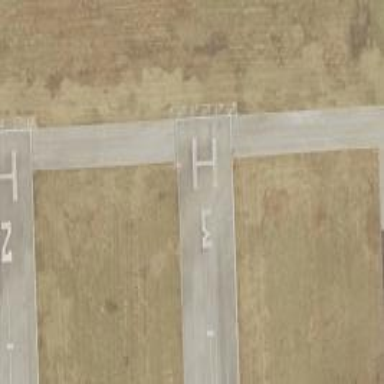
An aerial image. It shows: Image of taxiway at airport.